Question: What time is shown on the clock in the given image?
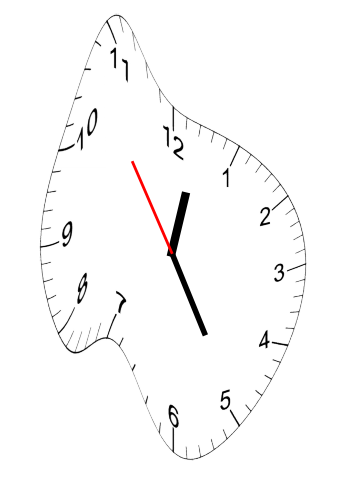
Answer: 12:24:54